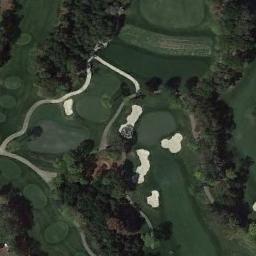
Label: golf_course